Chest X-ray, AP view. Patient: 66 years old, sex M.
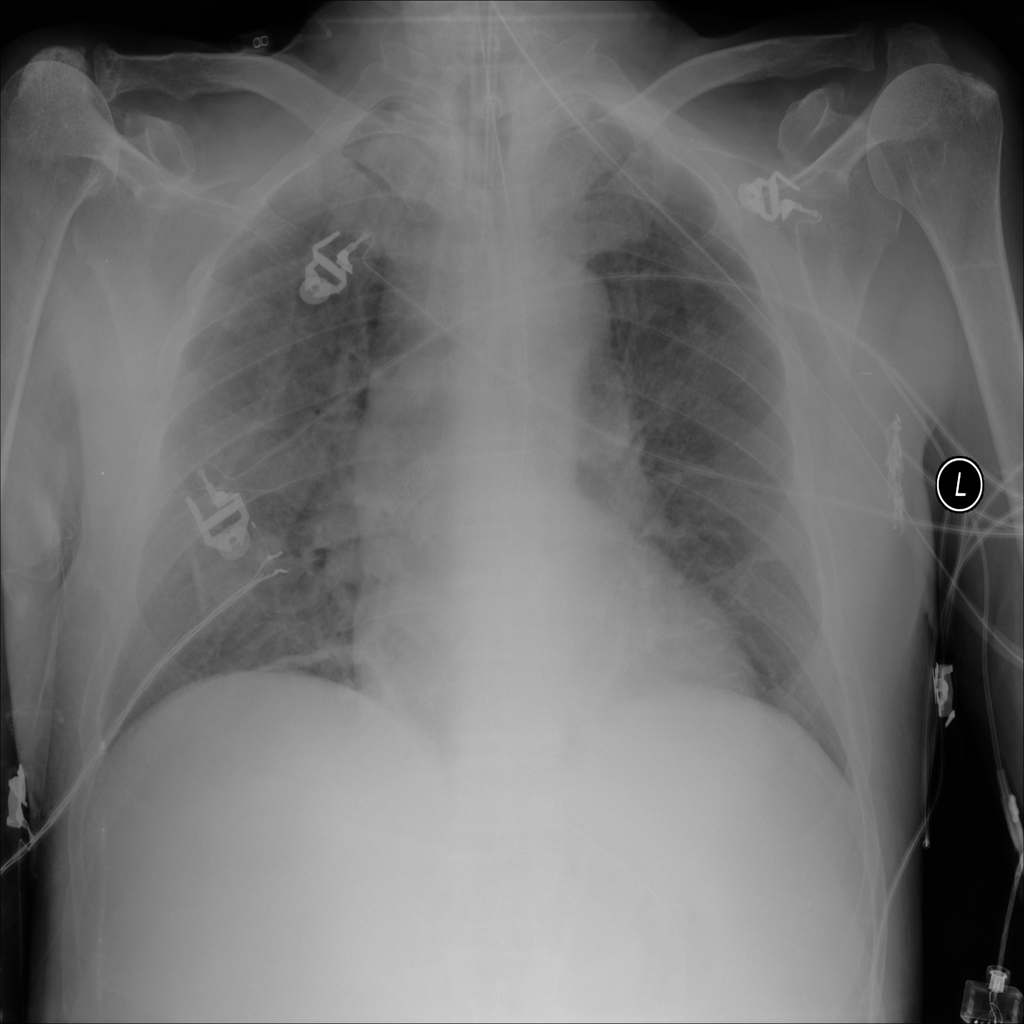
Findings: No Finding